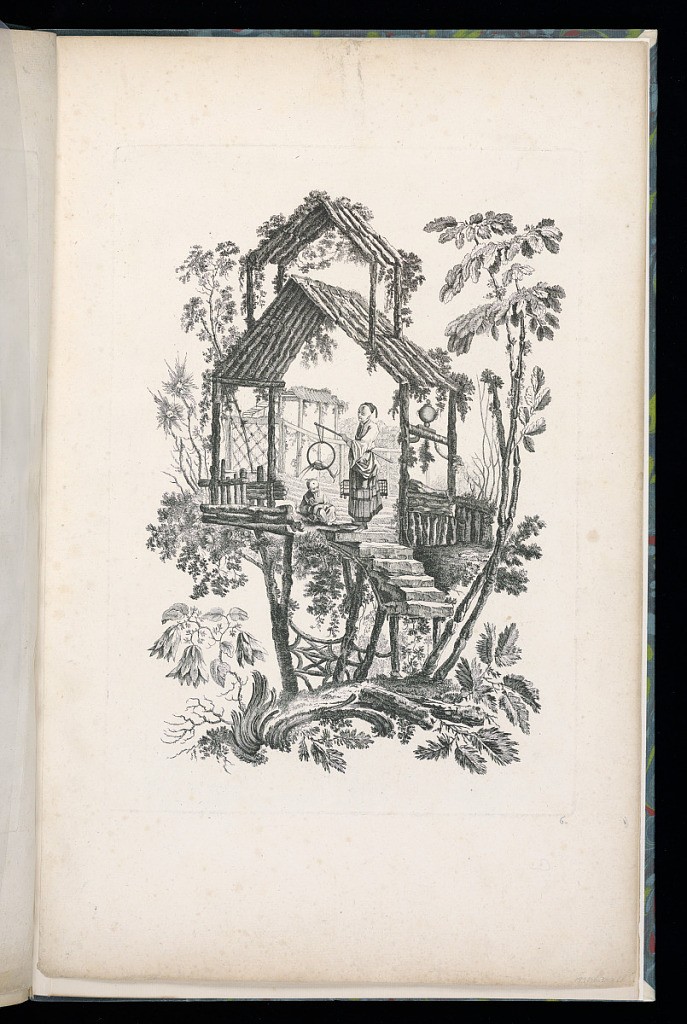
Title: A Man with a Bird
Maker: Jean-Baptiste Pillement, French, 1728–1808
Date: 1760-1775
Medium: Etching on paper
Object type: Print
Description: A chinoiserie-style design for a panel after Jean Pillement, depicting a standing man, holding a stick with a bird perched on the ring, hanging from the stick. A child sits at his feet. The figures stand under a double-roofed canopy structure within a landscape, with steps leading downwards. The steps and the canopy are supported by wooden beams and the trees that surround them. Below the vignette, supporting the structure is a turf of grass, plants, flowers, branches and logs growing from a rococo-style frond.